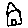
Label: house